Question: I'm being annoyed by a warning dialog XCode 4 shows everytime I want to run the App I'm developing... it says:
"The Service is invalid.
Please check your setup and try again.
(0xE8000022)."
See image attached:

Sometimes the App will load on the iPhone 4, sometimes it won't. It's a huge waste of time! Please if anyone knows how to help it let me know.
I though it was because I enabled iOS Device Discovery to Support Wirelessly Connected Devices. When I saw it was an useless feature I disabled it, but still have the same dialog showing up.
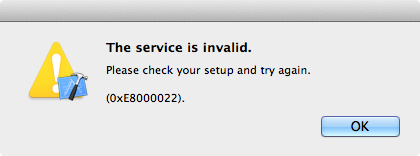
Answer: Well, I decided to invest some time on the issue... and I think I have an answer to it, restarting XCode 4 or swapping between versions of XCode 4 didn't helped it.
I was getting the warning dialog with two different iPhones, both iPhone 4, running iOS 5.0.1 (Build 9A405). Then, I tested with an iPad 2 running iOS 5.0.1 (Build 9A405) and the dialog did stopped popping out, so and the problem is not happening anymore, I can build and run smoothly again.
Just as I suspected, the issue must be some background process listening on the device that XCode 4 needs to talk with. This process dies at some point during development or during normal usage of the phone and does not restarts by itself, you need to turn off the device and turn it on again.